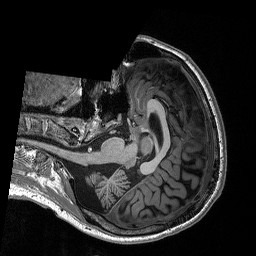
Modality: T1w
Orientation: axial